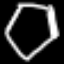
Label: octagon